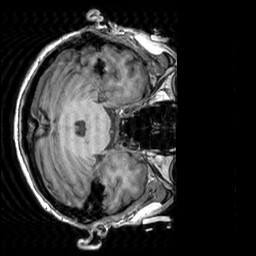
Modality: T1w
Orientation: axial
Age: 75
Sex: male
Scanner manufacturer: siemens
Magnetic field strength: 3 T
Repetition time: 2.3 s
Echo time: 0.00303 s